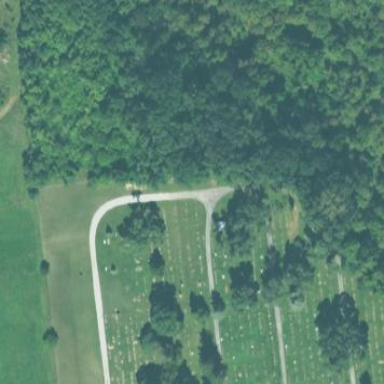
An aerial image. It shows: Cemetery.